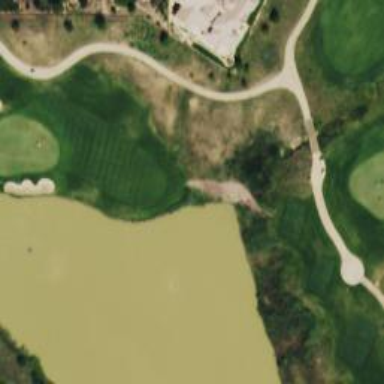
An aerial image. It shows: Path for both road and golf.